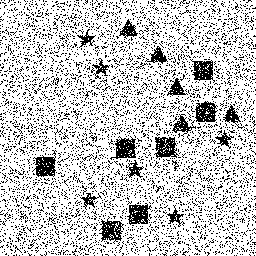
Squares: 7
Triangles: 5
Stars: 6
Total shapes: 18